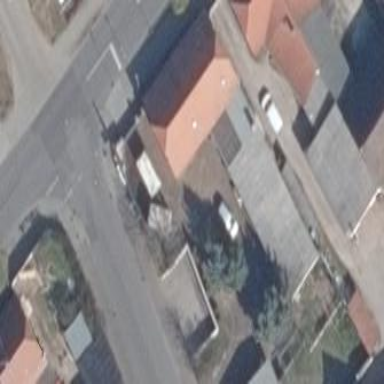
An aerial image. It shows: House with hipped roof.